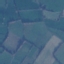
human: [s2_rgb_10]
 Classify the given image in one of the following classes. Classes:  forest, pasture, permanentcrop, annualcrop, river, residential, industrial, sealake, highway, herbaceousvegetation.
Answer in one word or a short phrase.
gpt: Pasture